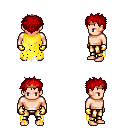
a pixel art fantasy rpg character, male body template, human, light skin, yellow tattered cape, gold greaves, red bedhead hairstyle, bronze tiara, gold gloves, four views (front, back, left, right), 2x2 character sprite sheet, small pixel art, hard edges, no anti-aliasing